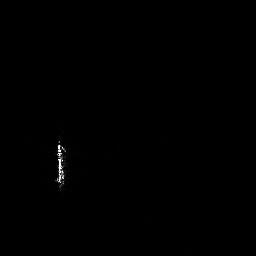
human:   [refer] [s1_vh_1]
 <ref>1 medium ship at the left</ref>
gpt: <box>[[20, 51, 25, 75, 0]]</box>